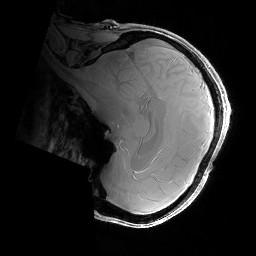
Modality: PDw
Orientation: sagittal
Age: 29
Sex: male
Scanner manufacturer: siemens
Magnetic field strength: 6.98 T
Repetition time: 1.3 s
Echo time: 0.00231 s